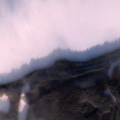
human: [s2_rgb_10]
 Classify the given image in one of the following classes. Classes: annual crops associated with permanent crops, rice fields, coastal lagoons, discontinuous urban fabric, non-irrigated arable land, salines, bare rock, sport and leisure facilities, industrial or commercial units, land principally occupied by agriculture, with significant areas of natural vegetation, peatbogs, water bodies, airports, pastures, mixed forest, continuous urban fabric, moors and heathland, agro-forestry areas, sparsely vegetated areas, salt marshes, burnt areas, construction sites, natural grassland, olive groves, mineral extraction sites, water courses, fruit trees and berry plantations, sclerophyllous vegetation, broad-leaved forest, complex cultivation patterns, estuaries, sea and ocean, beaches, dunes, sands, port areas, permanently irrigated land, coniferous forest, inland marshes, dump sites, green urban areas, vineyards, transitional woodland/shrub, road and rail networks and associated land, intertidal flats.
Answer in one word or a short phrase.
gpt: coniferous forest, mixed forest, water bodies